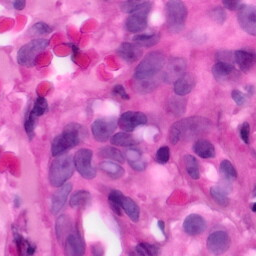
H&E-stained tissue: Pancreatic